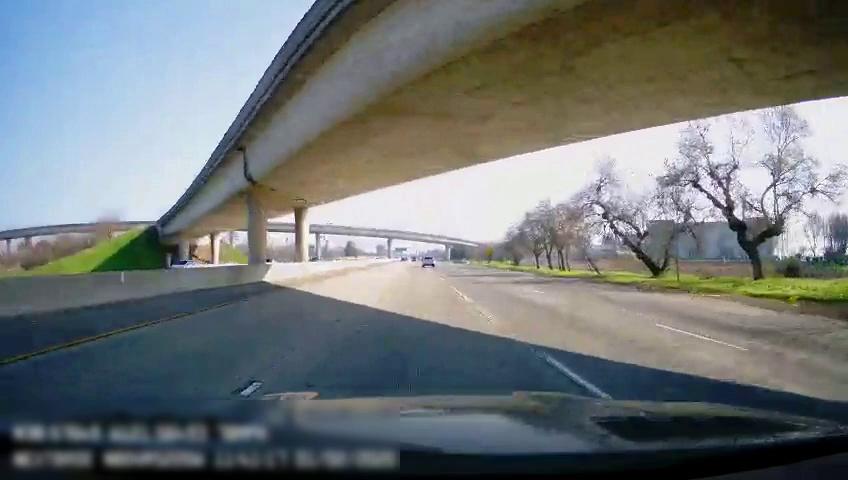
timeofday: Day
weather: Sunny
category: Vehicles | Car
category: Drivable Space
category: Vehicles | SUV
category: Lanes | Current Lane
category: Lanes | Current Lane
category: Lanes | Current Lane
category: Lanes | Alternate Lane
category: Traffic | Signs